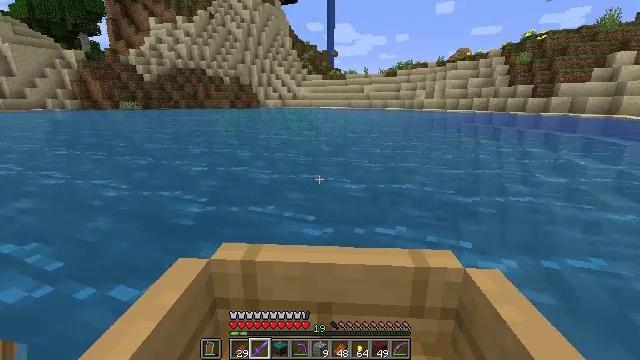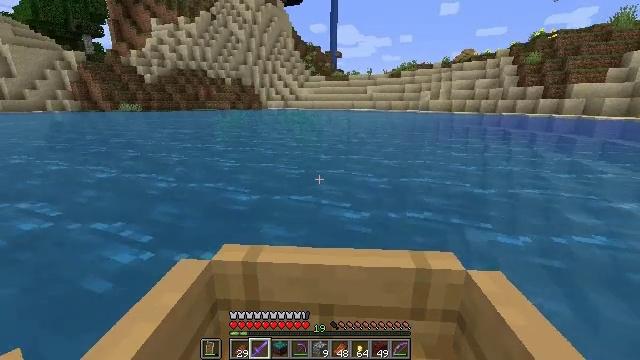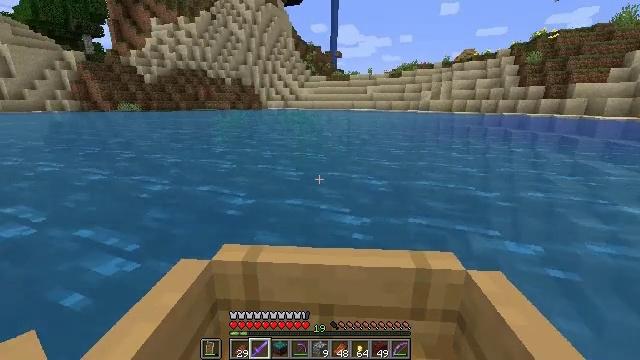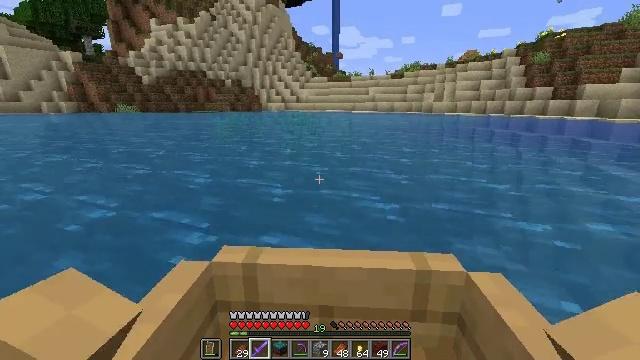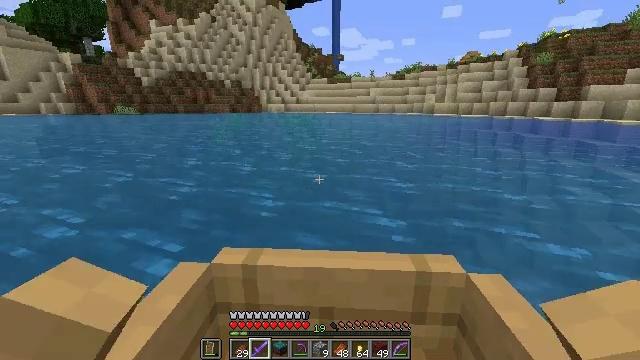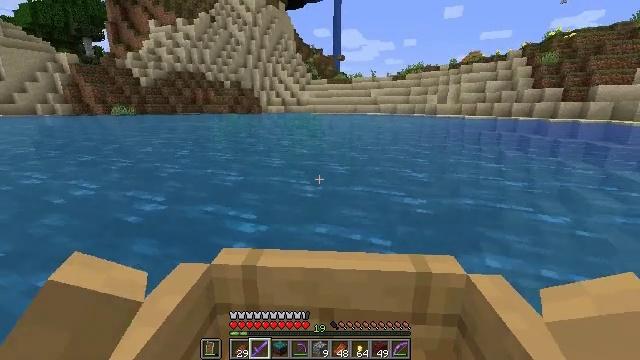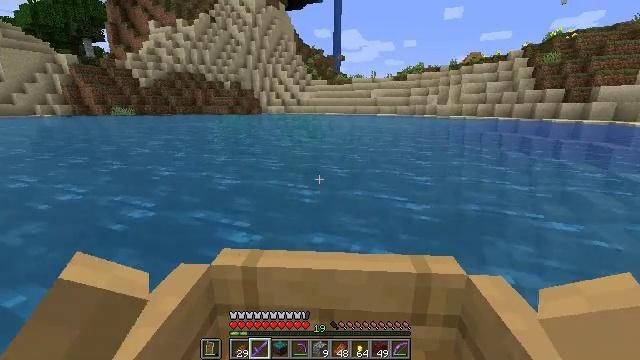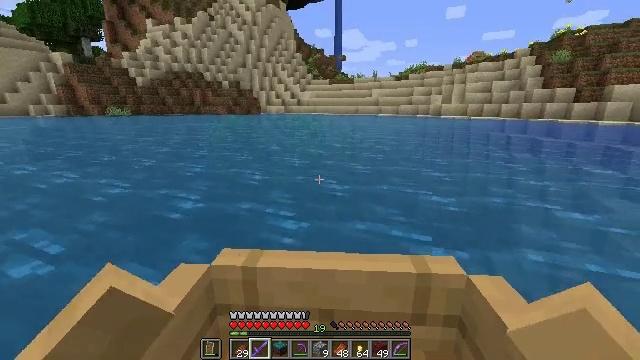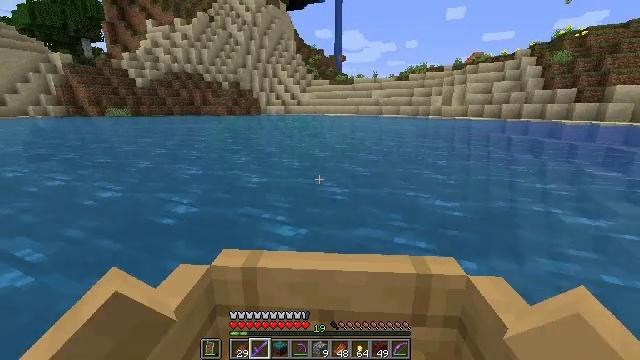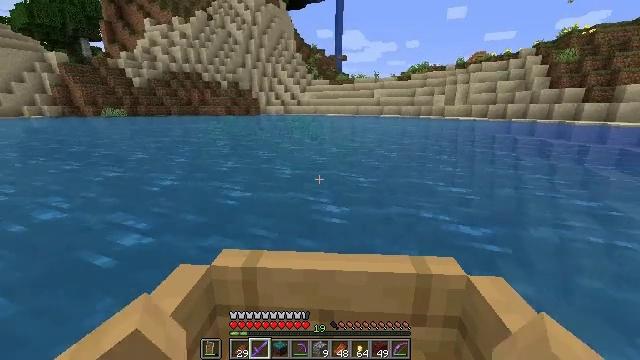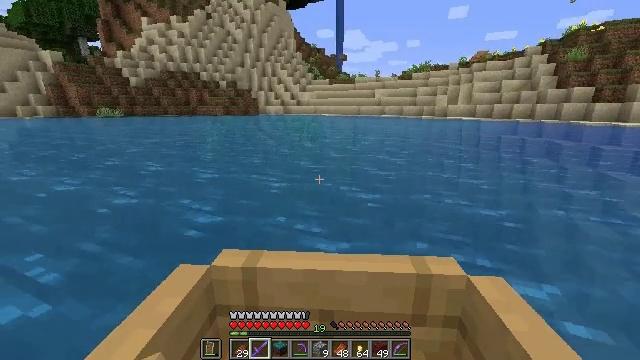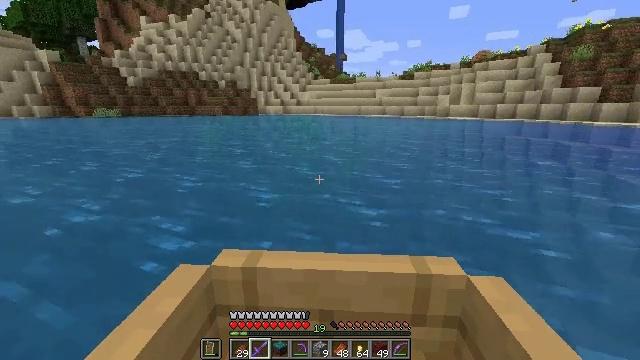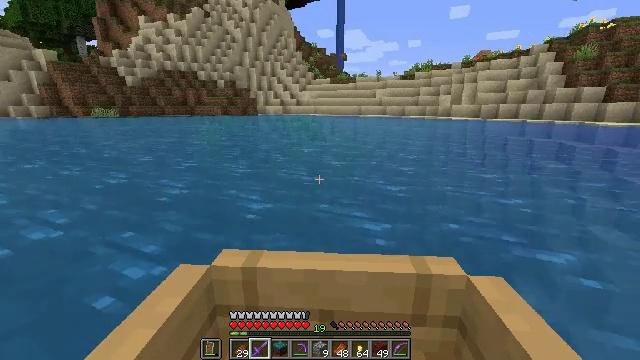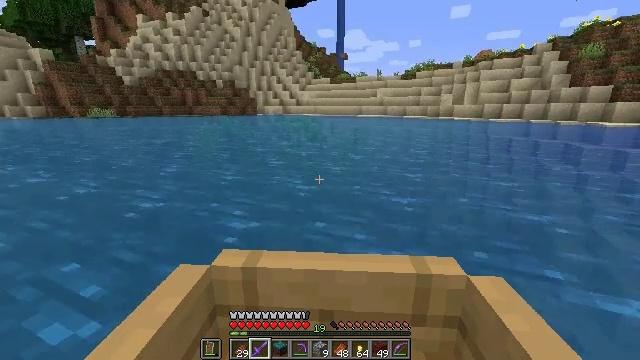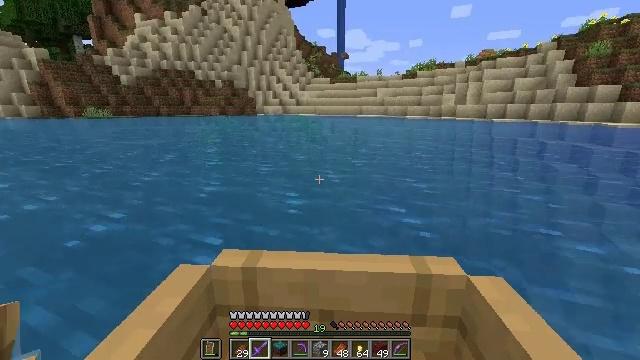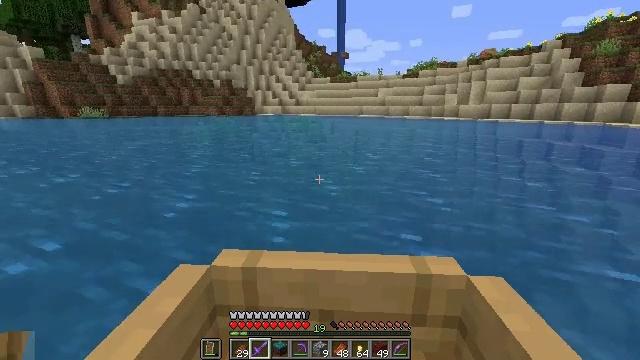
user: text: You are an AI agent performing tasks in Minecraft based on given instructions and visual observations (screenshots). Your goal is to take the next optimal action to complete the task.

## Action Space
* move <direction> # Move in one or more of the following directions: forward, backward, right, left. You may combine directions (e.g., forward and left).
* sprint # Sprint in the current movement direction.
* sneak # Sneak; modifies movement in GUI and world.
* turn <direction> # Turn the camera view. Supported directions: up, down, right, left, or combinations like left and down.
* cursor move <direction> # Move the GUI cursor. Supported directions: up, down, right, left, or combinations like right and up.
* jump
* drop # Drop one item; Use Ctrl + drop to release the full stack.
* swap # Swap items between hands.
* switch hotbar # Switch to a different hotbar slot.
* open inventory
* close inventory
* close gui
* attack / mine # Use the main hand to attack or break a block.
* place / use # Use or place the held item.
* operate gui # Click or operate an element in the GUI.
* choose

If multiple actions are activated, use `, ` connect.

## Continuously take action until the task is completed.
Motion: motion action
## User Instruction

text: Remove the tall grass to clear the area.
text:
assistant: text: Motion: move forward
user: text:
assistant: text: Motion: move forward
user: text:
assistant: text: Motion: move forward
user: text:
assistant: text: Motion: move forward
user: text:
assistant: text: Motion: move forward
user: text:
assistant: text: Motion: move forward
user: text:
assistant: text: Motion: move forward
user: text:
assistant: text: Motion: move forward
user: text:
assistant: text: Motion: move forward
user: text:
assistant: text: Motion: move forward
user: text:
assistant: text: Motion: move forward
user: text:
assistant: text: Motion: move forward
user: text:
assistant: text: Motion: move forward
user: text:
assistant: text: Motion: move forward
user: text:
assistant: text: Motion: move forward
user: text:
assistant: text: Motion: move forward
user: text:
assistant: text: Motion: move forward
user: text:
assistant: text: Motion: move forward
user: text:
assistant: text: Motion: move forward
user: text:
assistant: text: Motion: move forward
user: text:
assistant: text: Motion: move forward
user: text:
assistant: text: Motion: move forward
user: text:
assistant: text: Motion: move forward
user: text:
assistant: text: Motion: move forward
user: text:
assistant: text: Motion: move forward
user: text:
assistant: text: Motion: move forward
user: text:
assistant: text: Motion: move forward
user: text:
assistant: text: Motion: move forward
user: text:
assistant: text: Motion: move forward
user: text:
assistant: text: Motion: move forward